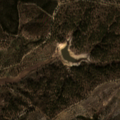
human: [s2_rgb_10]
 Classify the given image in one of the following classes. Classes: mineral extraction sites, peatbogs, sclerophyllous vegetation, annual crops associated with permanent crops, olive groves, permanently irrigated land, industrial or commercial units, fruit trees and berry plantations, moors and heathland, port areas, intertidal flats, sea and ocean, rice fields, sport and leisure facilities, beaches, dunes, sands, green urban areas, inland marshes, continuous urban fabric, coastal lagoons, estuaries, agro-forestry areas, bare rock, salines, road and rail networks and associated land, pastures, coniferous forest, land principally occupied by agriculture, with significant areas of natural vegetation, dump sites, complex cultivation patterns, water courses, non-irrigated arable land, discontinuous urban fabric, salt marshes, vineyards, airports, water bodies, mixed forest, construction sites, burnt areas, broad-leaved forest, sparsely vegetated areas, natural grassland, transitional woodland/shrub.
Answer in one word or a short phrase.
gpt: agro-forestry areas, broad-leaved forest, transitional woodland/shrub